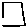
Label: square